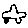
Label: car